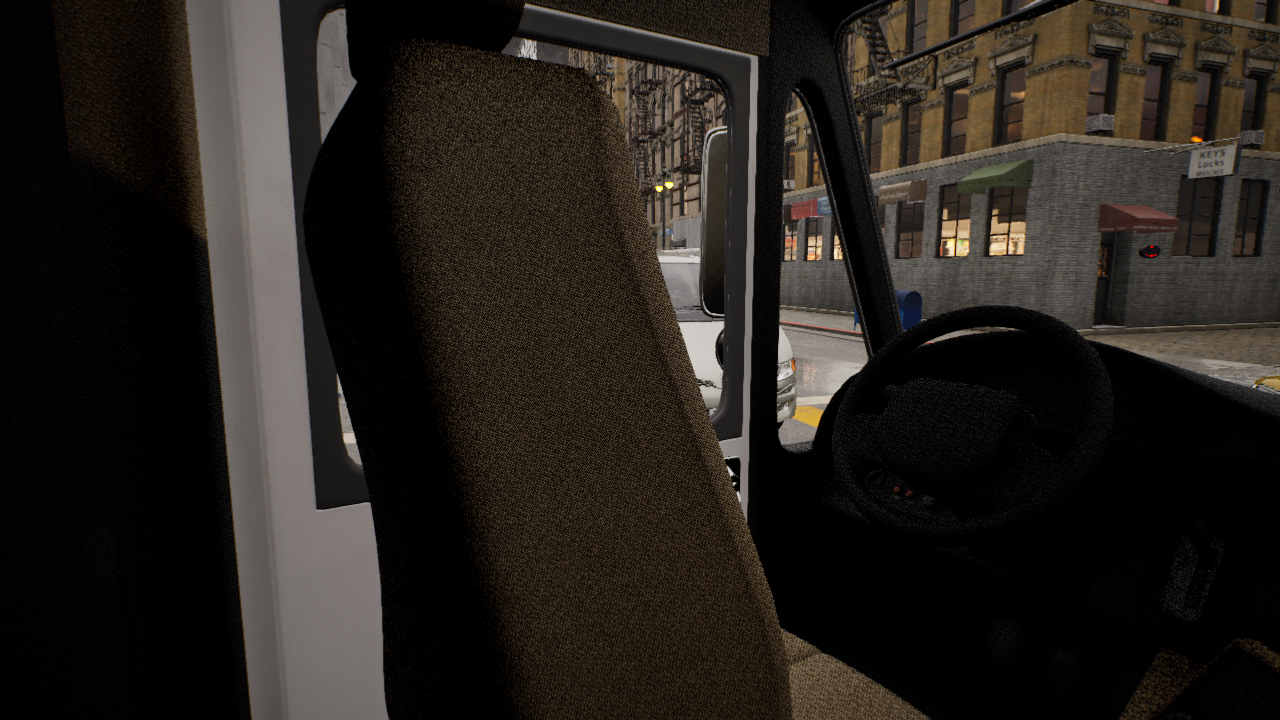
Venue: residential
Lighting: golden hour
Vehicle rig: minivan